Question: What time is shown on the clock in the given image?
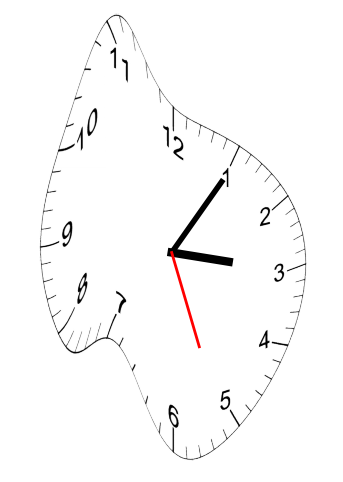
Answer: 03:05:26